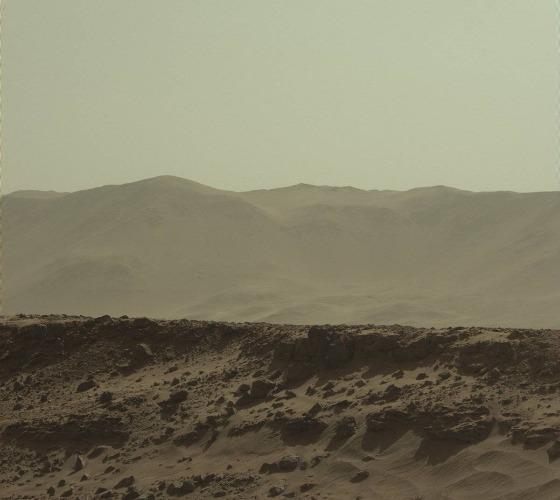
Terrain classes present: Gravel / Sand / Soil, Rock, Shadow, Sky / Distant Mountains